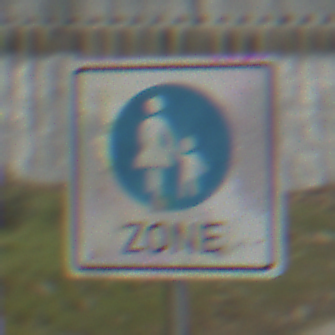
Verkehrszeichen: BeginnFussgaengerzone
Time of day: Midday
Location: Outdoor (Nature)
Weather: PartlyCloudy
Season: NotSpecified
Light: Natural